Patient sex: F
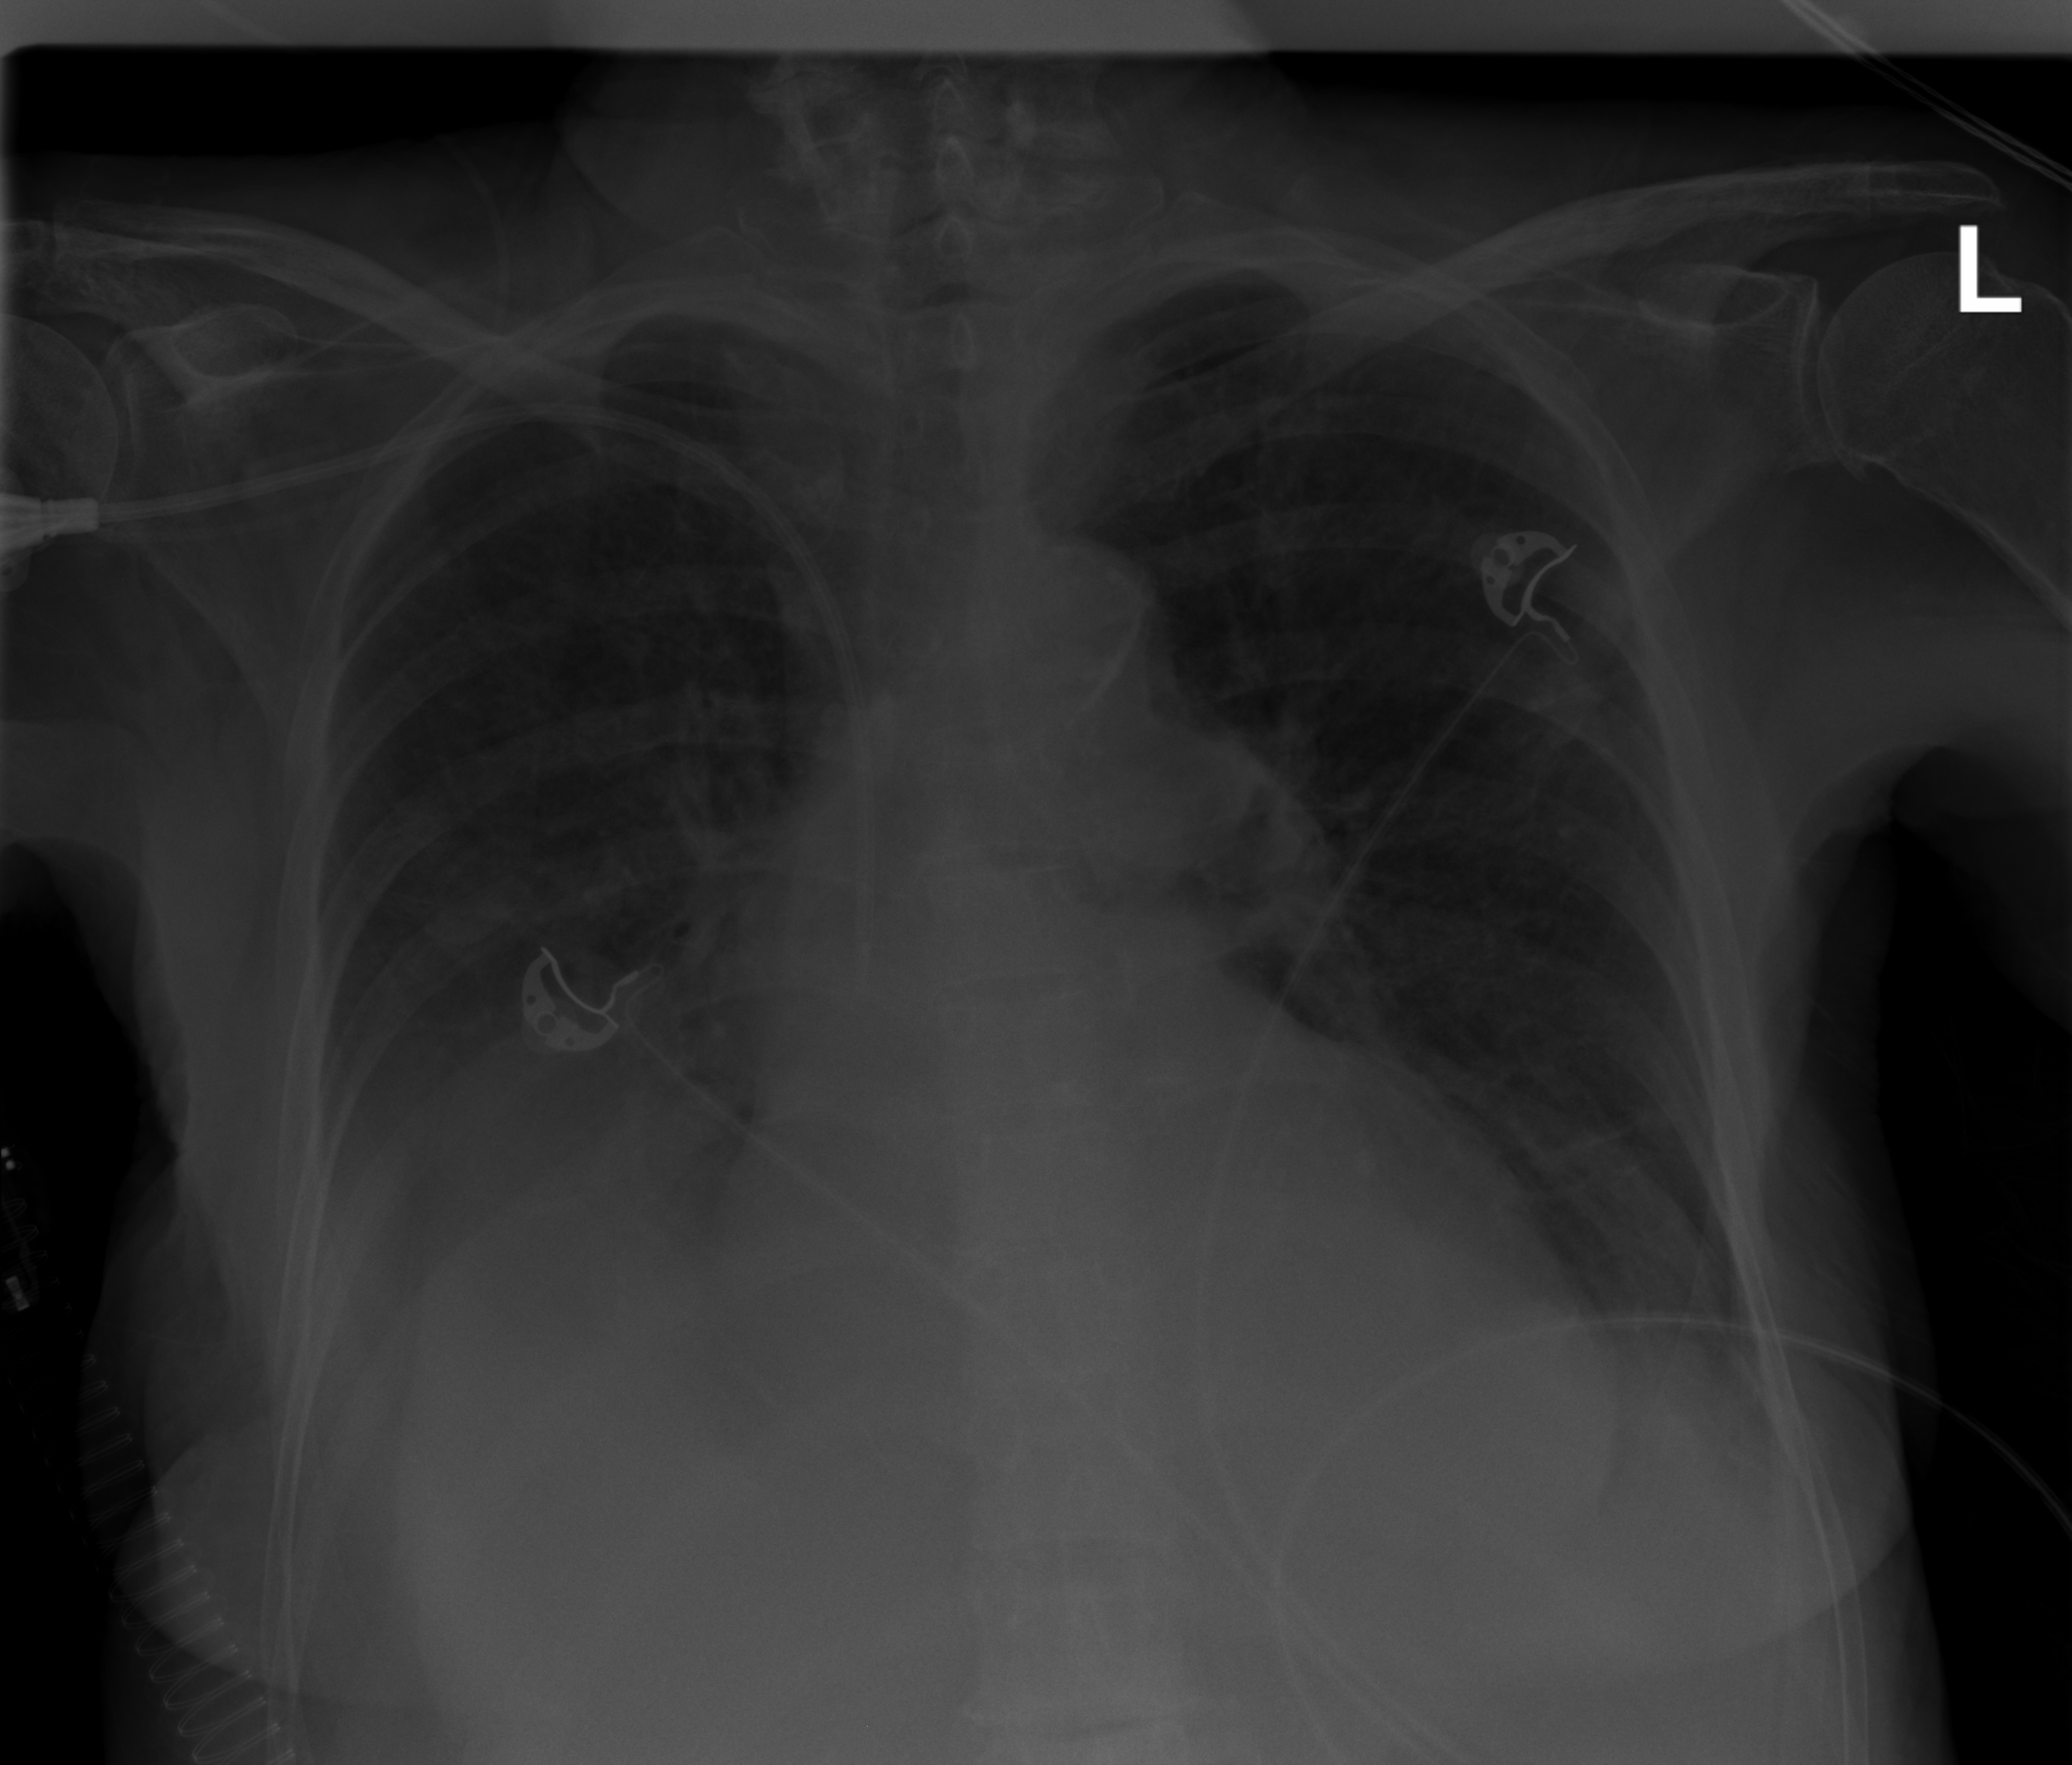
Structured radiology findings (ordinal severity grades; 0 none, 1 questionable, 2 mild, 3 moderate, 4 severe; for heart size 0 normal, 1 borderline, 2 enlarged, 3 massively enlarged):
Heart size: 2
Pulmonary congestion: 2
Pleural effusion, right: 3
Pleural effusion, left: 2
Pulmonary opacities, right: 2
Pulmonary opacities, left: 2
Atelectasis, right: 2
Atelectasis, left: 2